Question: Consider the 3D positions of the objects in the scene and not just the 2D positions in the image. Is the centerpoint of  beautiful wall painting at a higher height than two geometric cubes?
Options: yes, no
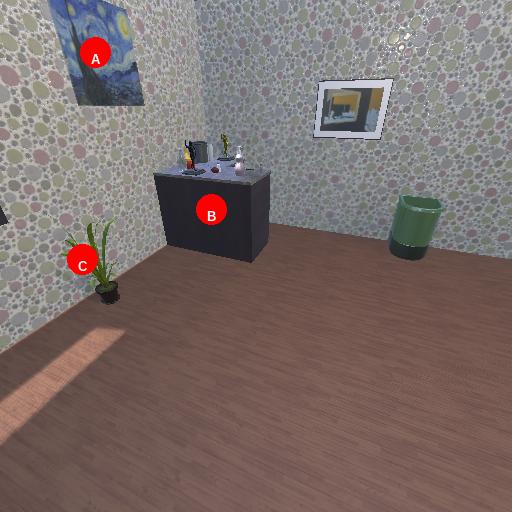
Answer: yes